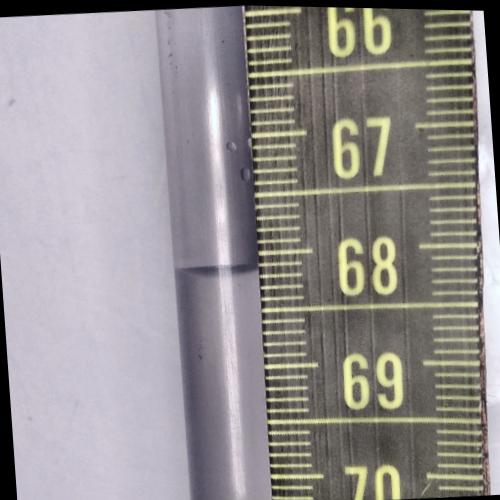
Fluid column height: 68.2 cm